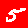
Digit: 5